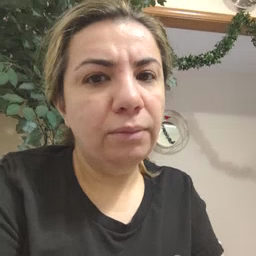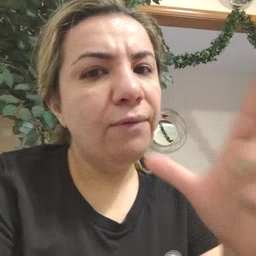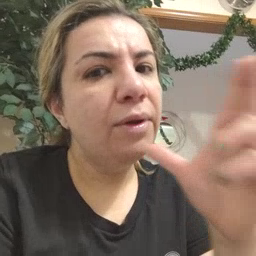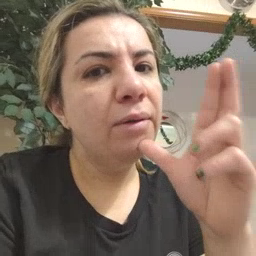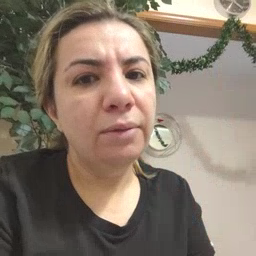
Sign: hen